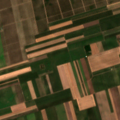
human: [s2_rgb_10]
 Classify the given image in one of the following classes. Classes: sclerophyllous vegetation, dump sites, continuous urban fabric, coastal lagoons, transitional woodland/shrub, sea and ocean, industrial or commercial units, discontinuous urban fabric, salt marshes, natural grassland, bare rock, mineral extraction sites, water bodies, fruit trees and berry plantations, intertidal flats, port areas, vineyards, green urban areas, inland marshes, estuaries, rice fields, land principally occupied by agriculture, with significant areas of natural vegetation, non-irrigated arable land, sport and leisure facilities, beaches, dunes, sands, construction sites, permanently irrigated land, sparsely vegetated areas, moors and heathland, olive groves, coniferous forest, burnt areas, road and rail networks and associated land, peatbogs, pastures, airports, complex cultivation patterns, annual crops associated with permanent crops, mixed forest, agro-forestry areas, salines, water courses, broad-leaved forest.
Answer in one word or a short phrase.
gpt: non-irrigated arable land, fruit trees and berry plantations